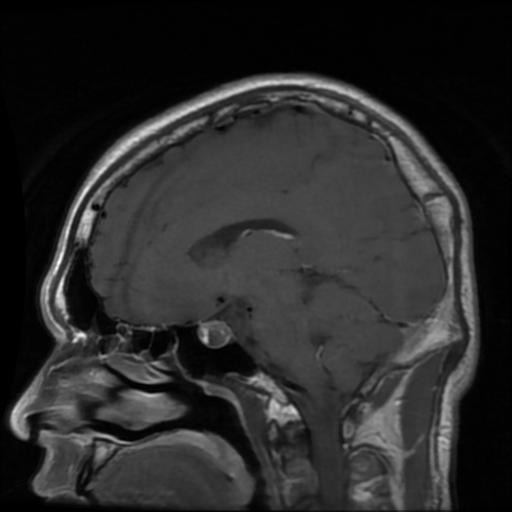
Label: pituitary